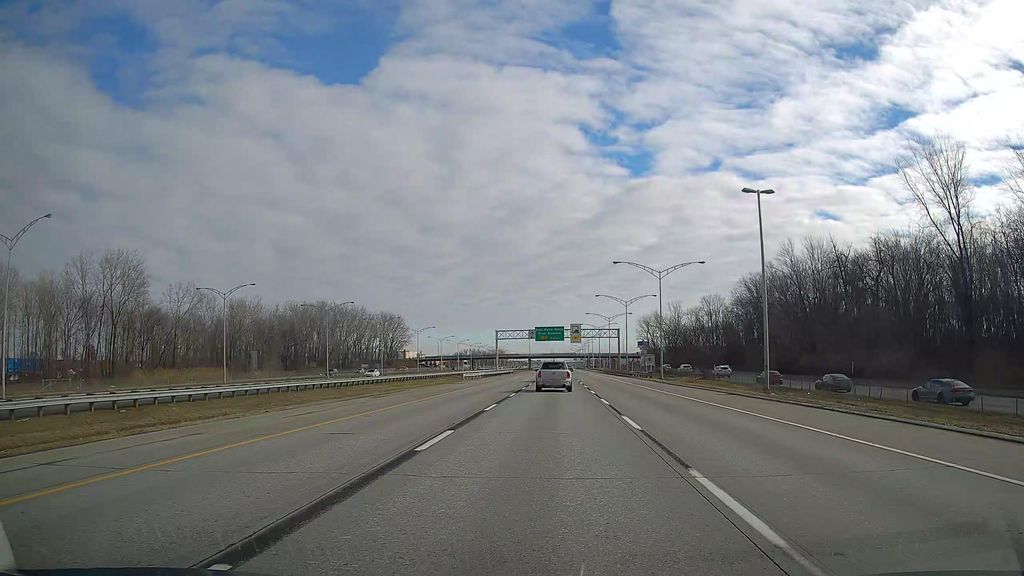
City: montreal